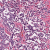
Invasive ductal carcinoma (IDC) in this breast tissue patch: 1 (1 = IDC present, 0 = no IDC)